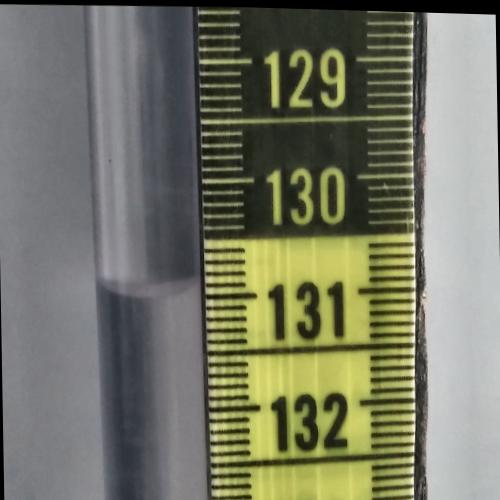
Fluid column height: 130.9 cm